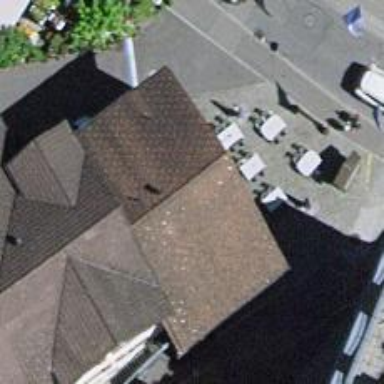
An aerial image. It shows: Restaurant.